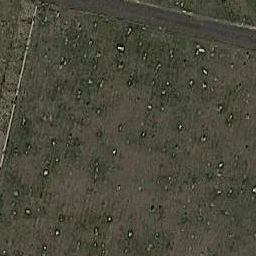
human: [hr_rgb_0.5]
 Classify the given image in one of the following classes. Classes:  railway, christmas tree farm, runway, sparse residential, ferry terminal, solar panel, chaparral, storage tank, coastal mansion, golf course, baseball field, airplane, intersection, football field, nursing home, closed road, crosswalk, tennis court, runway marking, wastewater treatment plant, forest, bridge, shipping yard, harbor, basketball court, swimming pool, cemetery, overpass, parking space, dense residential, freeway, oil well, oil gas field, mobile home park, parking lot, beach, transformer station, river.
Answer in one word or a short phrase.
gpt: cemetery